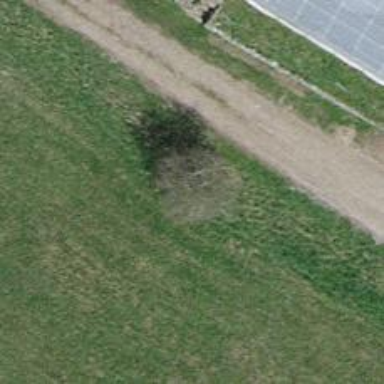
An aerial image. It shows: Urban tree adds touch of nature to the surroundings.